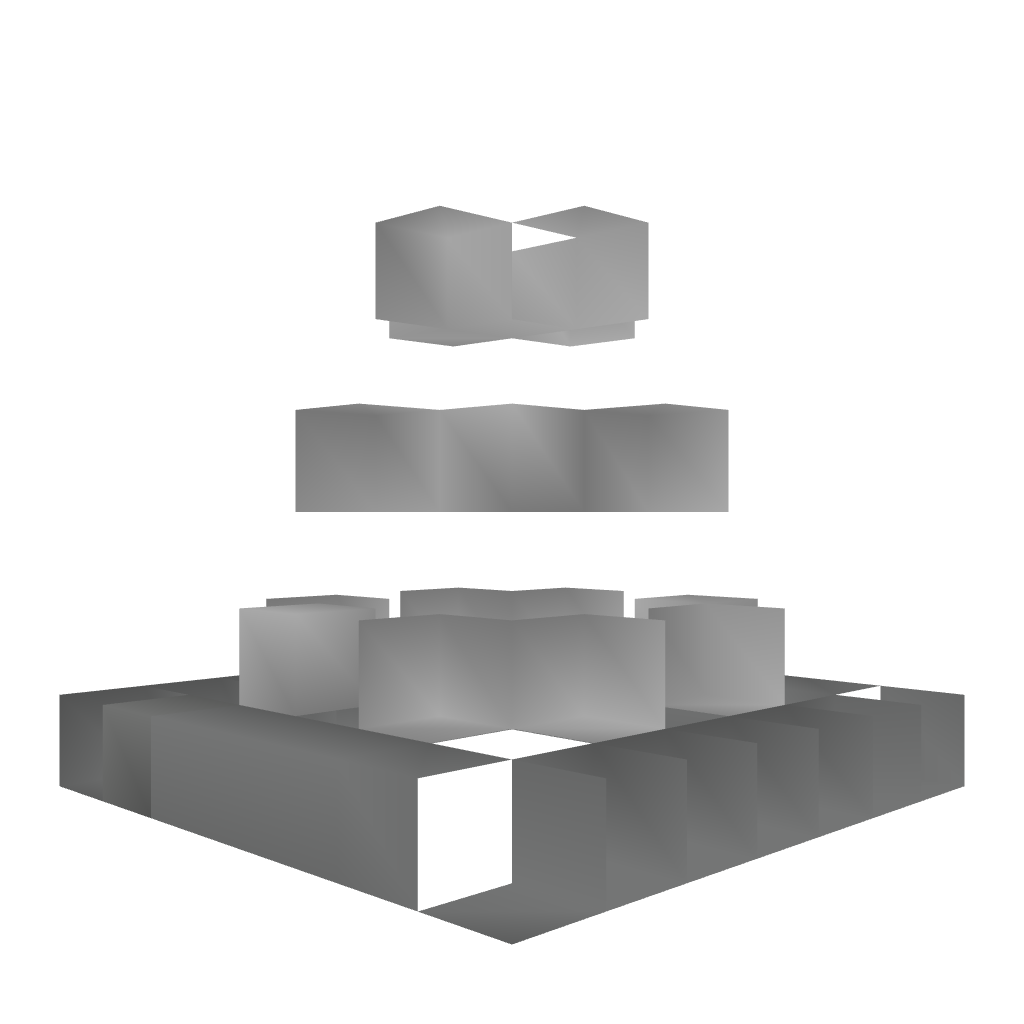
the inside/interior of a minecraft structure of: Quartz Fountain